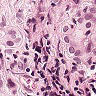
Metastatic tissue present: yes